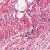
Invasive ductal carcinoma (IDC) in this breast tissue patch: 0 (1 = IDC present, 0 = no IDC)